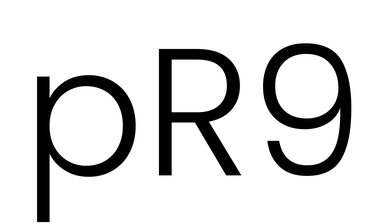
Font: Poppins-Light